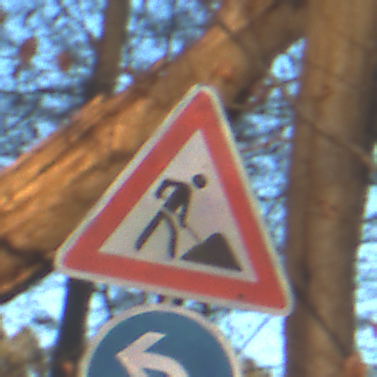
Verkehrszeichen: Arbeitsstelle
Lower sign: VorgeschriebeneFahrtrichtungLinks
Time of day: SunriseSunset
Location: Outdoor (Nature)
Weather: Clear
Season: Autumn
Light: Natural